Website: macys
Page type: billing-address
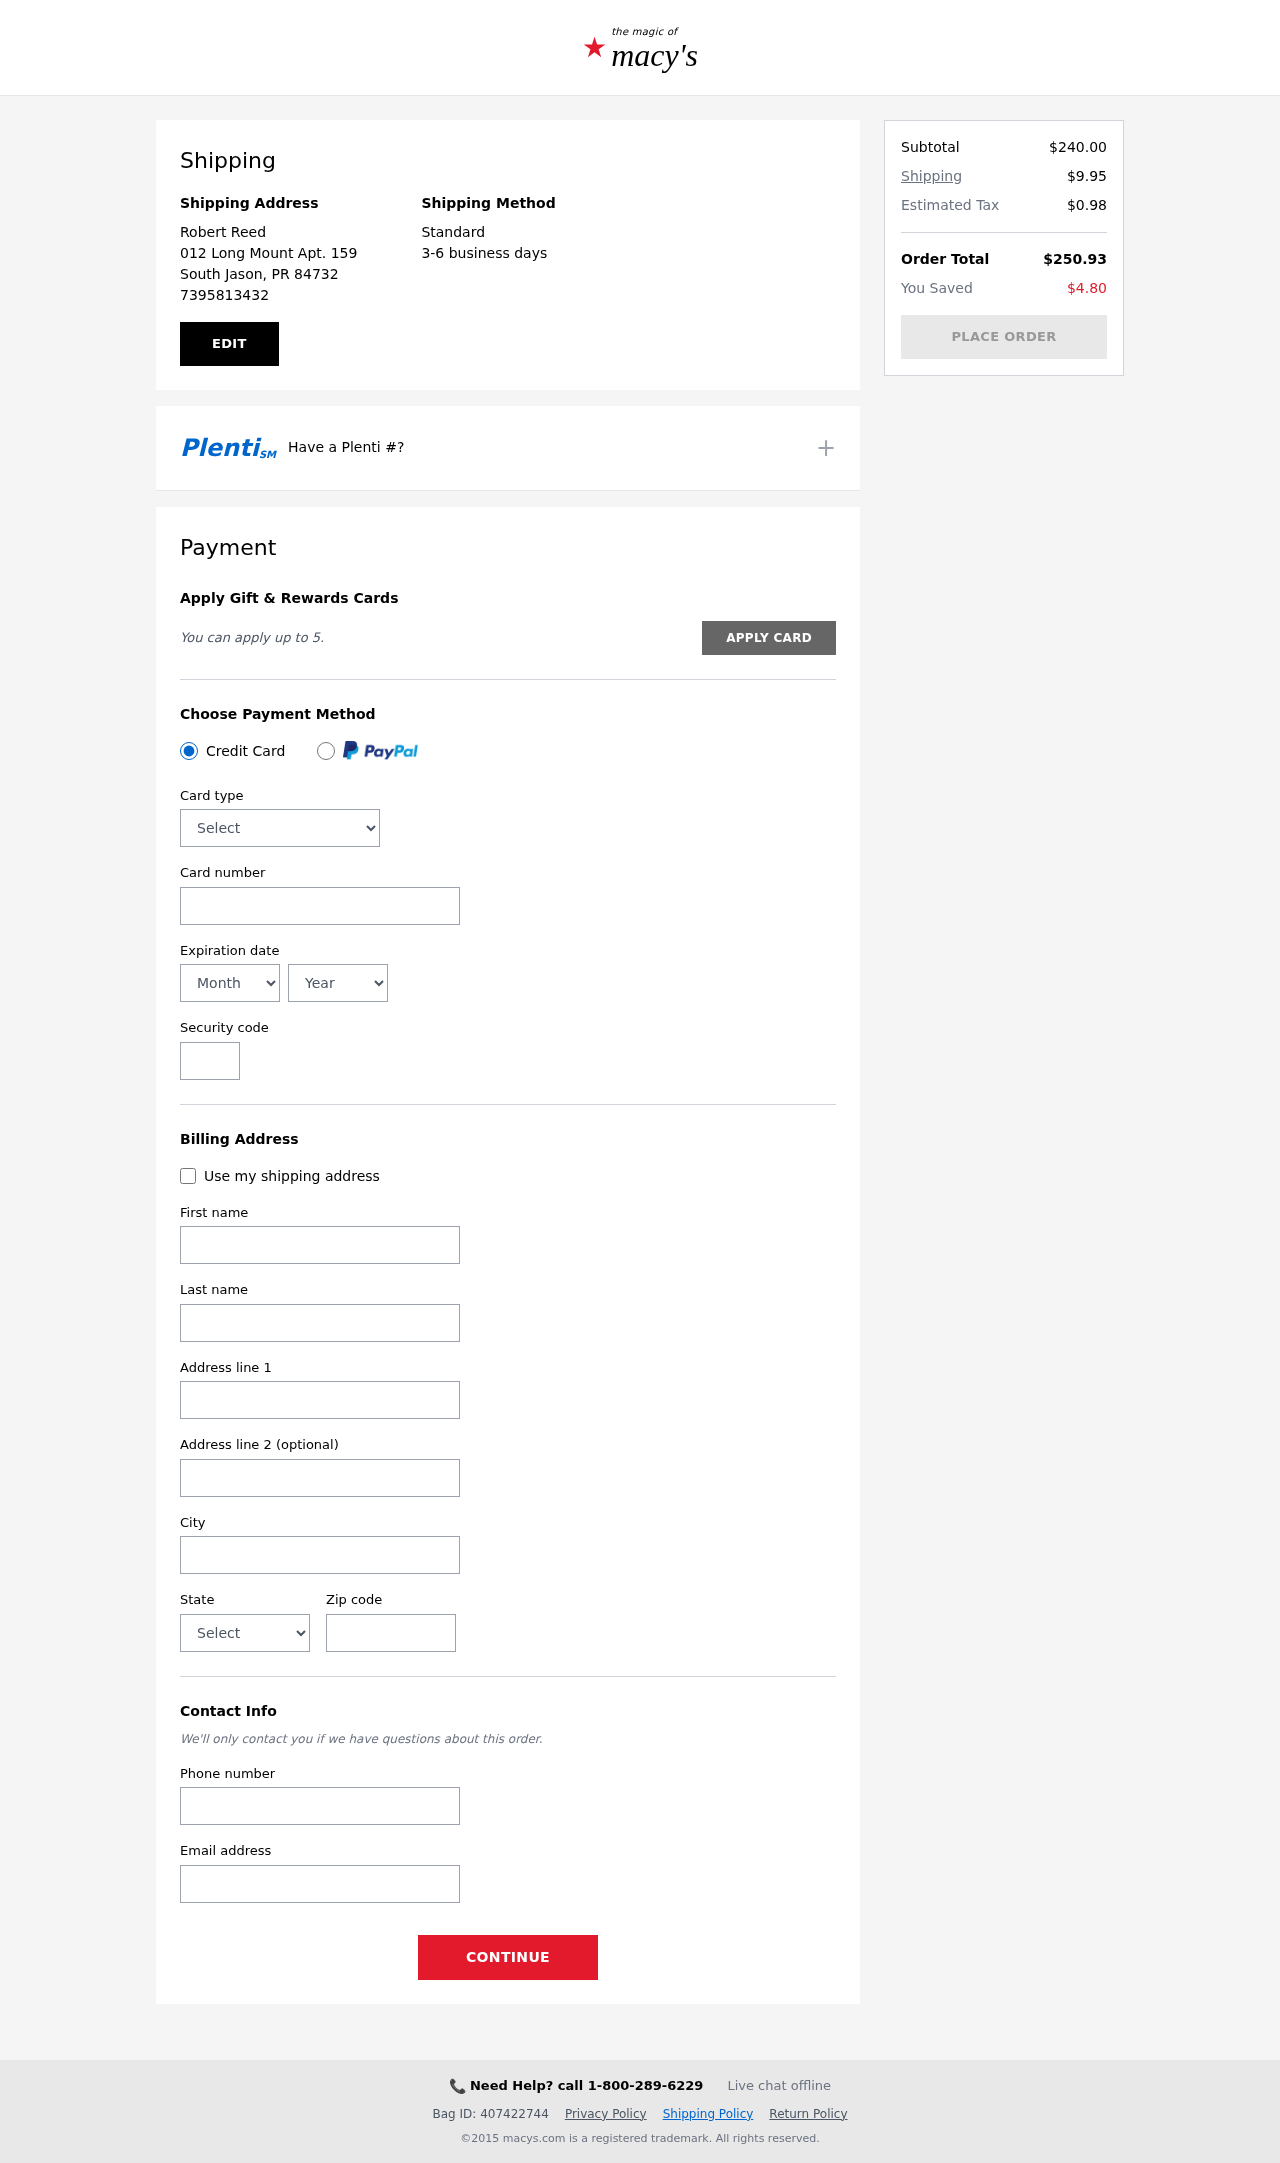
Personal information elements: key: PII_CARD_CVV
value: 841
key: PII_CARD_EXPIRY_MONTH
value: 12
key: PII_CARD_EXPIRY_YEAR
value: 30
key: PII_CARD_NUMBER
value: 6011 8528 1417 4205
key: PII_CARD_TYPE
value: Discover
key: PII_CITY
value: South Jason
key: PII_CITY_STATE_ZIP
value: South Jason, PR 84732
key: PII_EMAIL
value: robert.reed@gmail.com
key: PII_FIRSTNAME
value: Robert
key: PII_FULLNAME
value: Robert Reed
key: PII_LASTNAME
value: Reed
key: PII_PHONE
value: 7395813432
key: PII_POSTCODE
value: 84732
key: PII_STATE
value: PR
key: PII_STREET
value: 012 Long Mount Apt. 159
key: PII_STREET2
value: Suite 578
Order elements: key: ORDER_SUBTOTAL
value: $240.00
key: ORDER_SHIPPING_COST
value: $9.95
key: ORDER_TAX
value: $0.98
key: ORDER_TOTAL
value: $250.93
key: ORDER_SAVINGS
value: $4.80